Question: UPDATES AT THE BOTTOM OF THE POST
I am trying to use OpenCV face recognizers on android and while i was able to wrap the c++ code i couldn't make it work on a Intel Atom avd. I'm not 100% sure but i think the cause of the error in the title is that i miss the libopencv_java.so in the /lib/x86 project directory.
Any thoughts why the lib is missing and how to get it work properly?

My Android.mk looks like:
'''
LOCAL_PATH := $(call my-dir)
include $(CLEAR_VARS)
OPENCV_LIB_TYPE:=SHARED
include /home/fat/Scaricati/OpenCV-2.4.9-android-sdk/sdk/native/jni/OpenCV.mk
LOCAL_MODULE := FaceDetectionPerformances
LOCAL_SRC_FILES := FaceDetectionPerformances.cpp
FILE_LIST_CPP := $(wildcard $(LOCAL_PATH)/*.cpp) # finds all cpp files
OPENCV_INSTALL_MODULES:=on
include $(BUILD_SHARED_LIBRARY)
'''
While my Application.mk is
'''
APP_STL := gnustl_static
APP_CPPFLAGS := -frtti -fexceptions
APP_ABI := x86 armeabi armeabi-v7a
APP_PLATFORM := android-8
'''
The ndk-build log is
'''
18:32:16 **** Auto Build of configuration Default for project FaceDetectionPerformances ****
/home/fat/android-ndk-r9d/ndk-build NDK_DEBUG=1 all
Android NDK: WARNING:jni/Android.mk:FaceDetectionPerformances: non-system libraries in linker flags: -lopencv_java
Android NDK: This is likely to result in incorrect builds. Try using LOCAL_STATIC_LIBRARIES
Android NDK: or LOCAL_SHARED_LIBRARIES instead to list the library dependencies of the
Android NDK: current module
[x86] Gdbserver : [x86-4.6] libs/x86/gdbserver
[x86] Gdbsetup : libs/x86/gdb.setup
[armeabi] Gdbserver : [arm-linux-androideabi-4.6] libs/armeabi/gdbserver
[armeabi] Gdbsetup : libs/armeabi/gdb.setup
[armeabi-v7a] Gdbserver : [arm-linux-androideabi-4.6] libs/armeabi-v7a/gdbserver
[armeabi-v7a] Gdbsetup : libs/armeabi-v7a/gdb.setup
[x86] Compile++ : FaceDetectionPerformances <= FaceDetectionPerformances.cpp
[x86] SharedLibrary : libFaceDetectionPerformances.so
[x86] Install : libFaceDetectionPerformances.so => libs/x86/libFaceDetectionPerformances.so
[armeabi] Compile++ thumb: FaceDetectionPerformances <= FaceDetectionPerformances.cpp
[armeabi] SharedLibrary : libFaceDetectionPerformances.so
[armeabi] Install : libFaceDetectionPerformances.so => libs/armeabi/libFaceDetectionPerformances.so
[armeabi] Install : libopencv_java.so => libs/armeabi/libopencv_java.so
[armeabi-v7a] Compile++ thumb: FaceDetectionPerformances <= FaceDetectionPerformances.cpp
[armeabi-v7a] SharedLibrary : libFaceDetectionPerformances.so
/home/fat/android-ndk-r9d/toolchains/arm-linux-androideabi-4.6/prebuilt/linux-x86_64/bin/../lib/gcc/arm-linux-androideabi/4.6/../../../../arm-linux-androideabi/bin/ld: warning: hidden symbol '__aeabi_atexit' in /home/fat/android-ndk-r9d/sources/cxx-stl/gnu-libstdc++/4.6/libs/armeabi-v7a/libgnustl_static.a(atexit_arm.o) is referenced by DSO ./obj/local/armeabi-v7a/libopencv_java.so
[armeabi-v7a] Install : libFaceDetectionPerformances.so => libs/armeabi-v7a/libFaceDetectionPerformances.so
[armeabi-v7a] Install : libopencv_java.so => libs/armeabi-v7a/libopencv_java.so
1
'''
8:32:37 Build Finished (took 20s.952ms)
The opencvAndroidSdk package provides the shared library libopencv_java for the x86 arch, but ndk will not move it to the libs/x86 directory at build time, while it does for armeabi arch. I also tried to move it manually from /OpenCV-2.4.9-android-sdk/sdk/native/libs/x86/libopencv_java.so to the /libs/x86 project subdirectory, but when i build the project, ndk deletes the file.
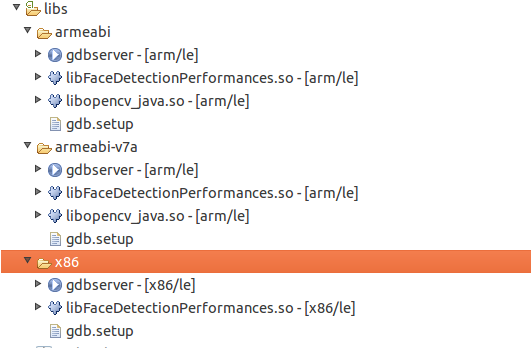
Answer: After some research, i managed to solve my problem. Apparently the APP_PLATFORM android-8 is not compatible with x86 android-opencv libs. So i just targeted android-9 and it worked.